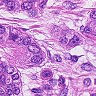
Metastatic tissue present: yes